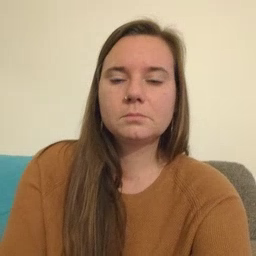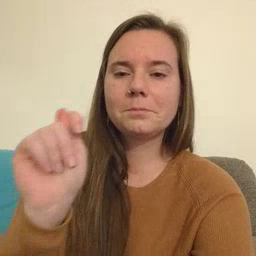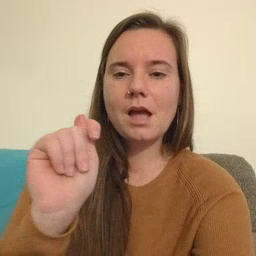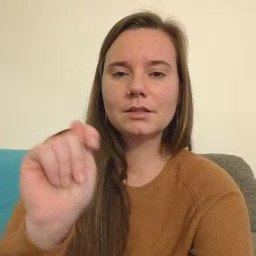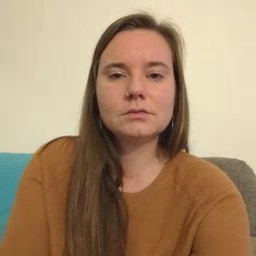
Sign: potty